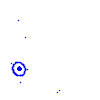
Particle: electron